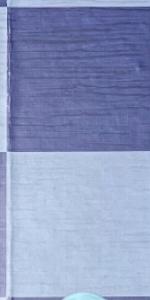
Label: Empty